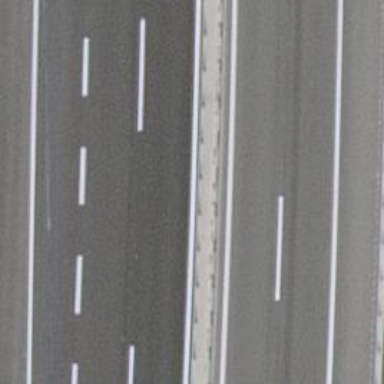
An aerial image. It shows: Asphalt motorway link.